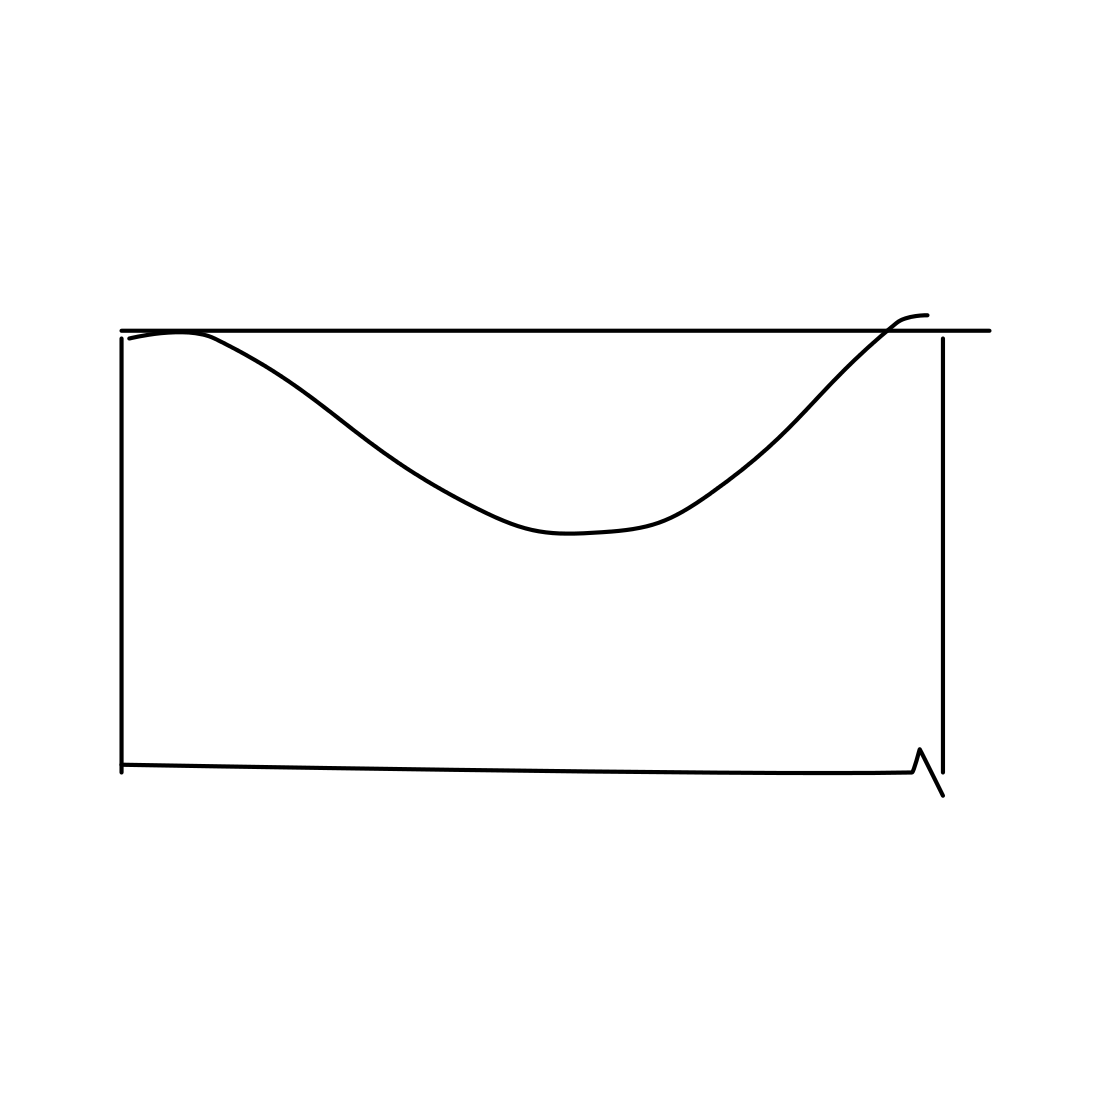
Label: envelope